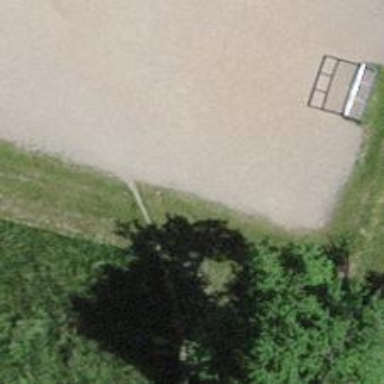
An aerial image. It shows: Unpaved footway.